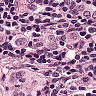
Metastatic tissue present: yes